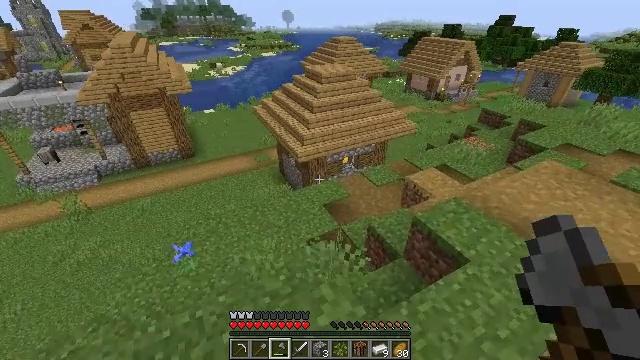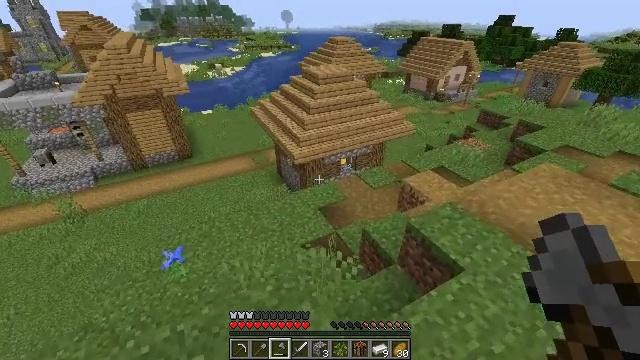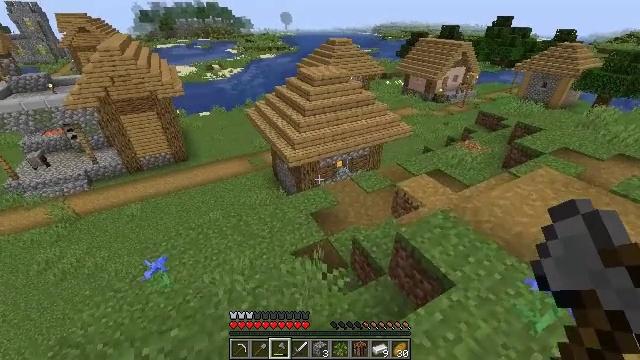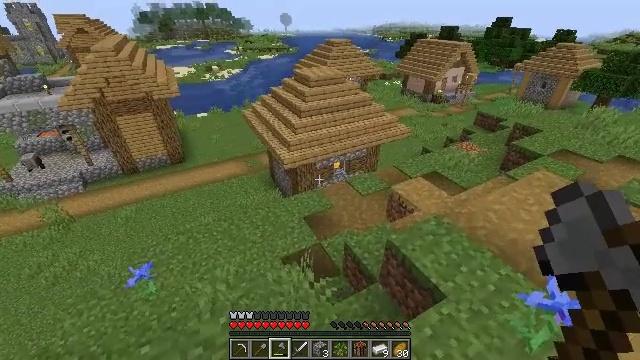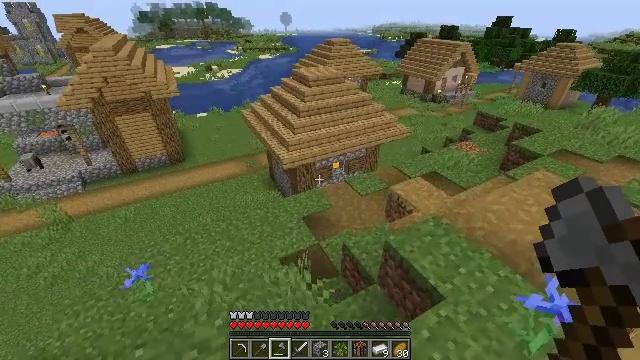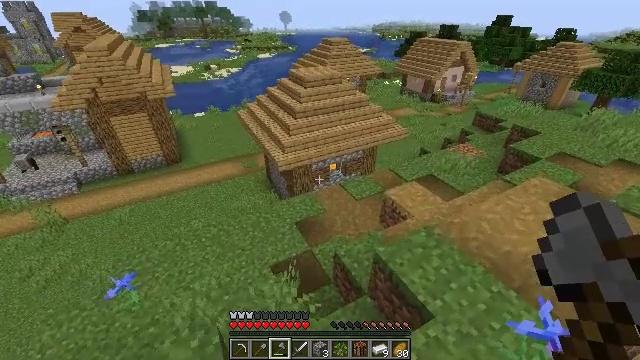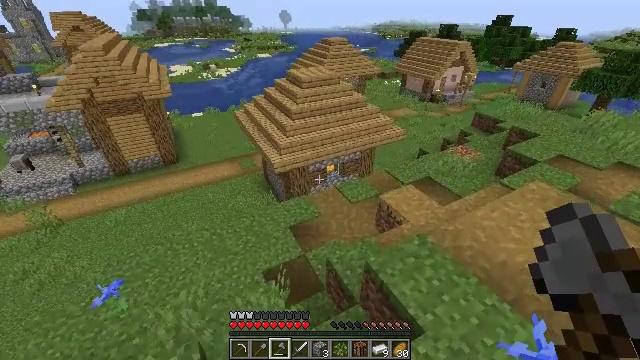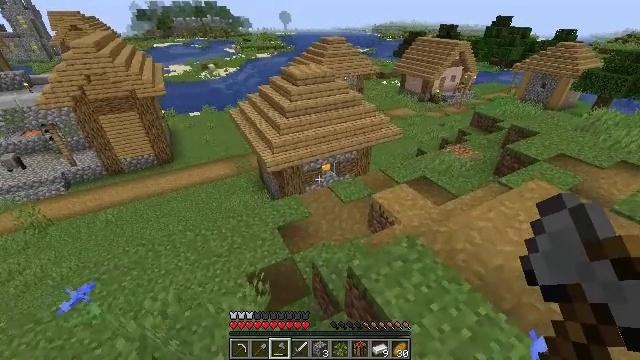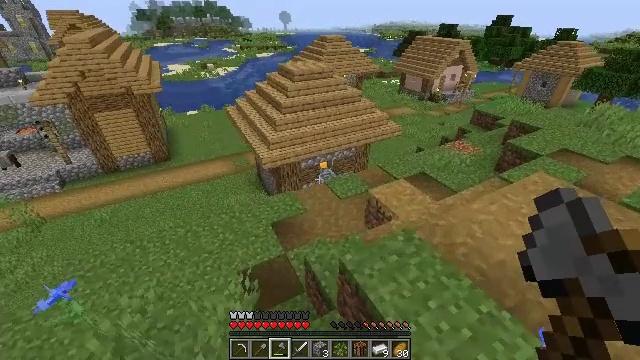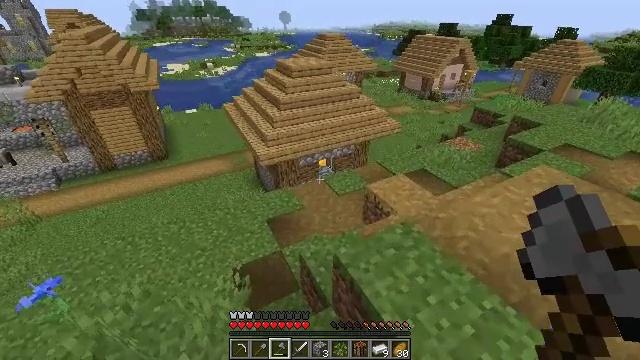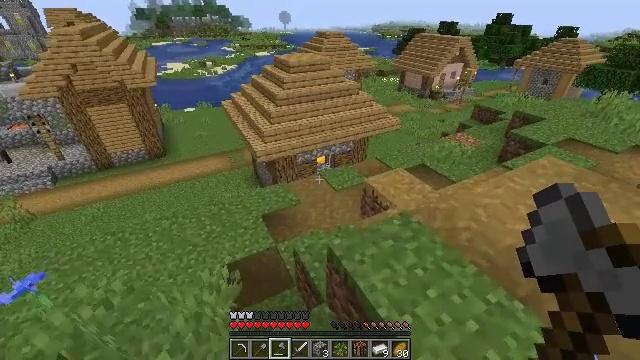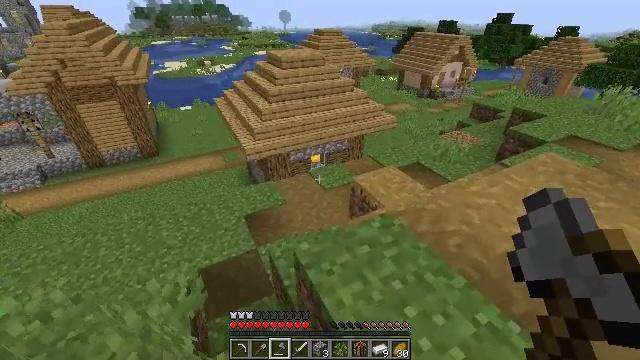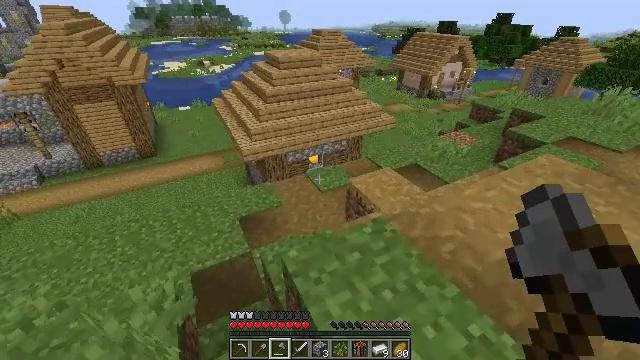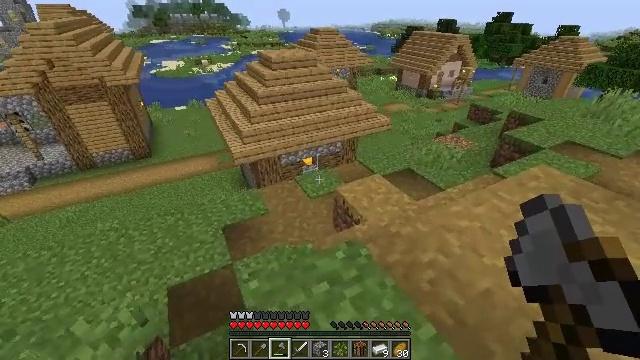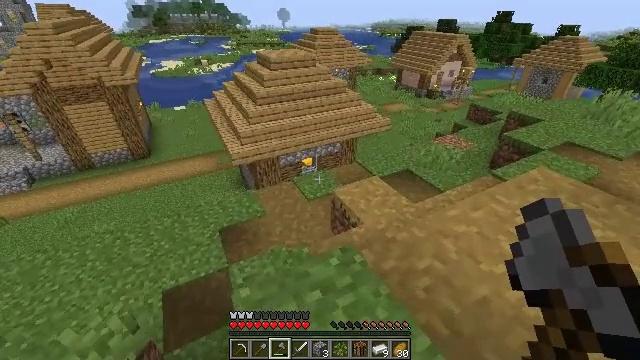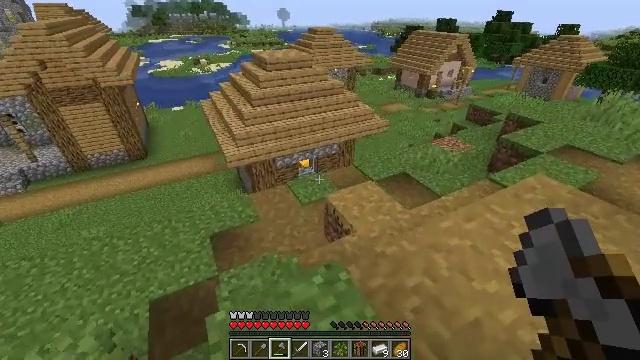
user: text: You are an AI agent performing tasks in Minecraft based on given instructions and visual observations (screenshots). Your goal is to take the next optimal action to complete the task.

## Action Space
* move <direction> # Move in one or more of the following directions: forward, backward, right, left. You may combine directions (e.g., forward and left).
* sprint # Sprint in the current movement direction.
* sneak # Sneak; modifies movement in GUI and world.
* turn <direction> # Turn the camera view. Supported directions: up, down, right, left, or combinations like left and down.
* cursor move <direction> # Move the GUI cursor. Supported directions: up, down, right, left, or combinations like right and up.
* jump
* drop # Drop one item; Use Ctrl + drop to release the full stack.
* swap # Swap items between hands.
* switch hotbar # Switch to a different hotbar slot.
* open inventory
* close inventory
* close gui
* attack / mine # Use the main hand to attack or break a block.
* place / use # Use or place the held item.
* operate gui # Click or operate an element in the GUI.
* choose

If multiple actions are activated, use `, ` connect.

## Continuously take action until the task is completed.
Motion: motion action
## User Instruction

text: Break the oak fence gate to collect it.
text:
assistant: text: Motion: move forward and move right
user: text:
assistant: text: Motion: move forward and move right
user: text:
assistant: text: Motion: move forward and move right
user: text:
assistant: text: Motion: move forward and move right
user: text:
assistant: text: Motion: move forward and move right
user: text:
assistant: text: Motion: move forward and move right
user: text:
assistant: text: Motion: move forward and move right
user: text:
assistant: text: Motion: move forward and move right
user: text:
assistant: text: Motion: move forward and move right
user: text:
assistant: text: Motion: move forward and move right
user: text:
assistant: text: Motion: move forward and move right
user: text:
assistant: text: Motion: move forward and move right
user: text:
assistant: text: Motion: move forward and move right
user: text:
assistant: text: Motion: move forward and move right
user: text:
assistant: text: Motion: move forward and move right
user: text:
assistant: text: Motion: move forward and move right
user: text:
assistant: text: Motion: move forward and move right
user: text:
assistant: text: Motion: move forward and move right
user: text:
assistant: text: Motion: move forward and move right
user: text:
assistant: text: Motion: move forward and move right
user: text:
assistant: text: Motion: move forward and move right, turn right and up
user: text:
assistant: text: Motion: move forward and move right, turn right and up
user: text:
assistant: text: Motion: move forward and move right, turn right and up
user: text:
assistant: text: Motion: move forward and move right, turn right and up
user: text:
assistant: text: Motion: move forward and move right
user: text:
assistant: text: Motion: move forward and move right
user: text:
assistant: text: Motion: move forward, turn right
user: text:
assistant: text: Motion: turn right
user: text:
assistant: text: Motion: turn right
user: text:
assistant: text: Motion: no_op